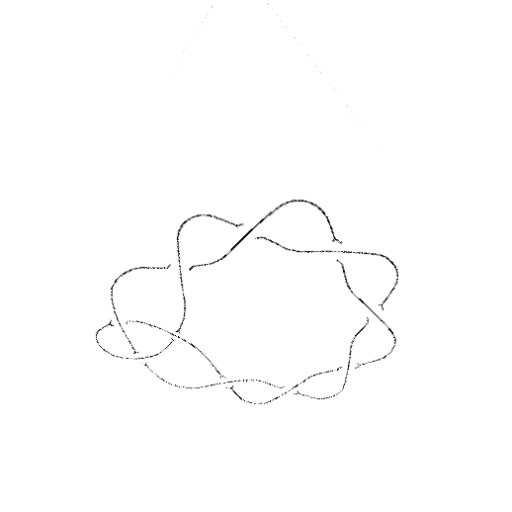
Crossing number: 10